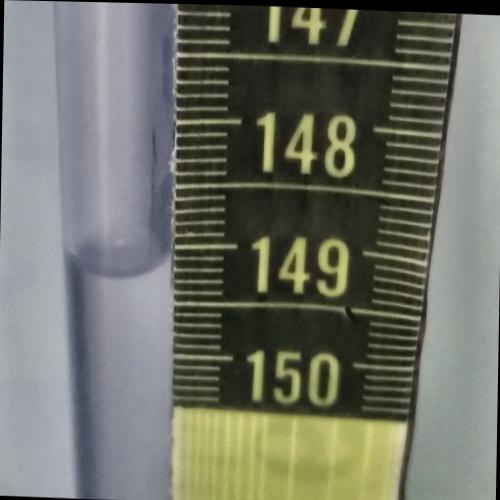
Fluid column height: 149.2 cm